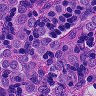
Metastatic tissue present: yes